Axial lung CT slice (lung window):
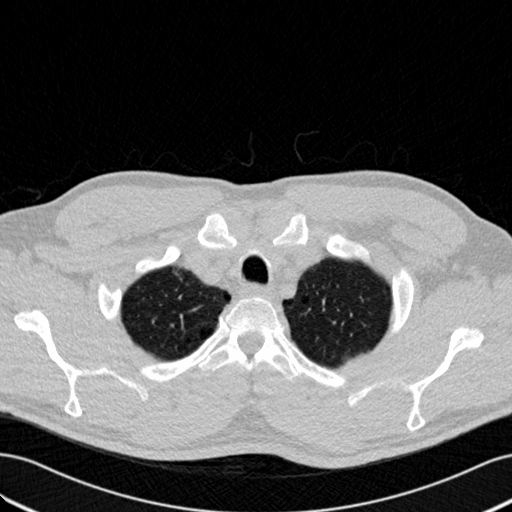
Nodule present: no